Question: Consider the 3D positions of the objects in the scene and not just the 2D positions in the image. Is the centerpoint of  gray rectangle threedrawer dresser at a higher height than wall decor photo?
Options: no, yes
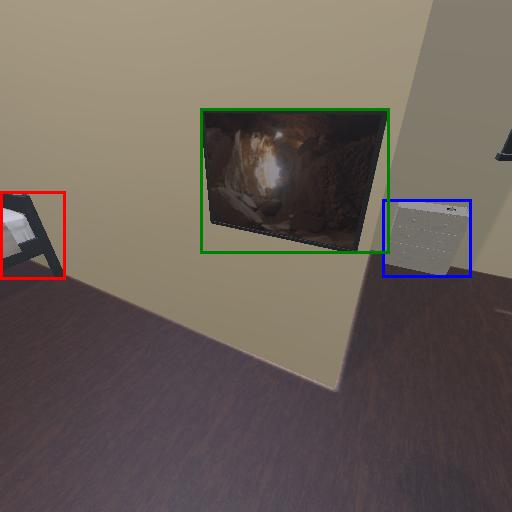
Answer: no